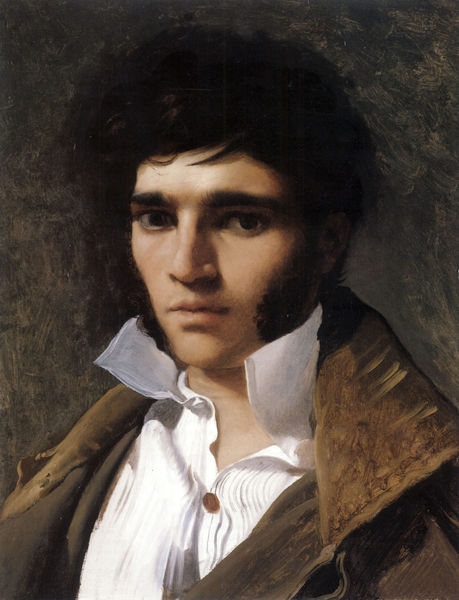
Titel: Paul Lemoyne
Künstler: Jean-Auguste-Dominque Ingres
Institution: Kansas City, The Nelson-Atkins Museum of Art
Schlagwörter: dunkel, mann, schatten, impressionismus, braun, frankreich, haar, hintergrund, mund, nase, schwarz, stirn, weiss, blick, bart, hemd, jacke, jung, augen, kragen, bildnis, portrait, porträt, haare, mantel, realismus, augenbrauen, kinn, knopf, lippen, naturalismus, brauen, junge, offen, dreiviertel, backenbart, koteletten, kotletten, jüngling, selbstportrait, leder, empire, biesen, hemde, hend, knopfe, kotteletten, hochgestellt, 19. jahrhundert